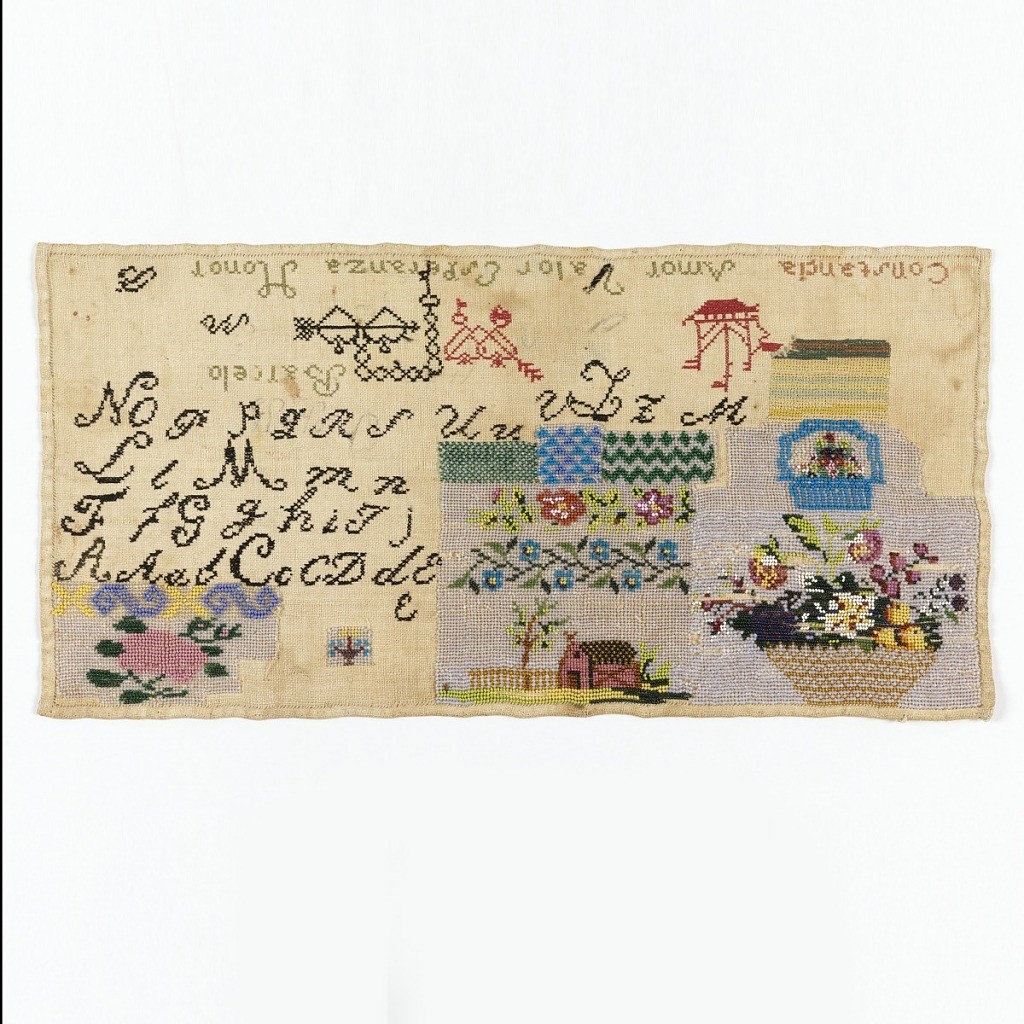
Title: Sampler
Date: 19th century
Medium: silk, glass beads, linen Technique: cross stitch and beadwork on plain weave
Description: Baskets of flowers, a landscape with a barn and fence, and bands of geometrical and floral patterns are worked in small glass beads.  Alphabets, ships, hearts and the words "Constancia" "Amor Valor" "Esperanza" and "Honor" are in silk cross stitch.